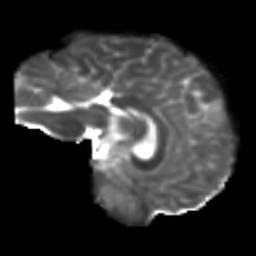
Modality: T2w
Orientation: sagittal
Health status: ill
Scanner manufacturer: siemens
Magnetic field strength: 3 T
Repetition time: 6.8 s
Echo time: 0.097 s